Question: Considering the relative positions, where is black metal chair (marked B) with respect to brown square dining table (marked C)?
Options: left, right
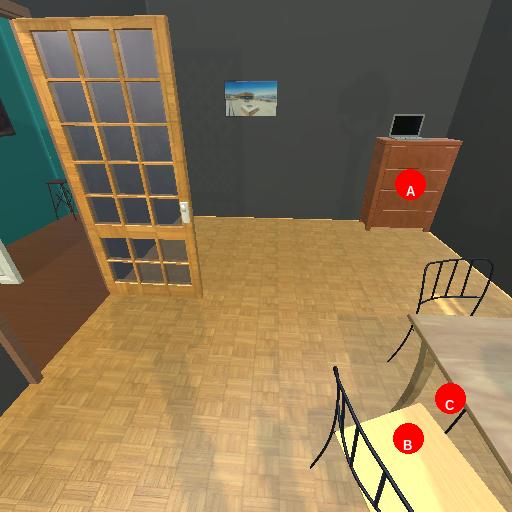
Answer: left